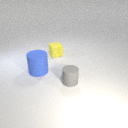
small gray rubber cylinder to the right of large blue rubber cylinder